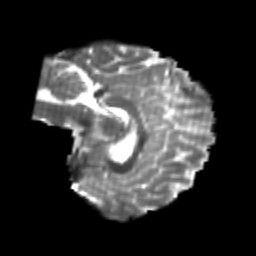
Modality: T2w
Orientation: sagittal
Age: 23
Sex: female
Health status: healthy
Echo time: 0.074 s